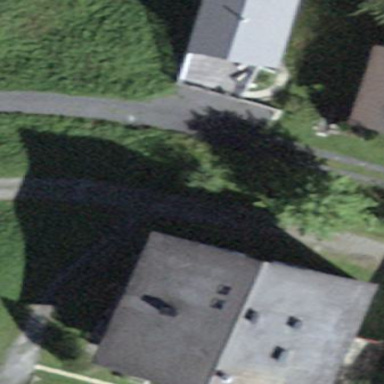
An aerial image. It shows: Residential building.